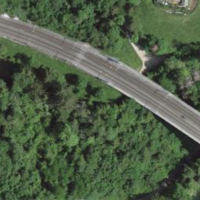
EUNIS habitat code: 45
Species observed at this site:
Lathyrus vernus
Campanula trachelium